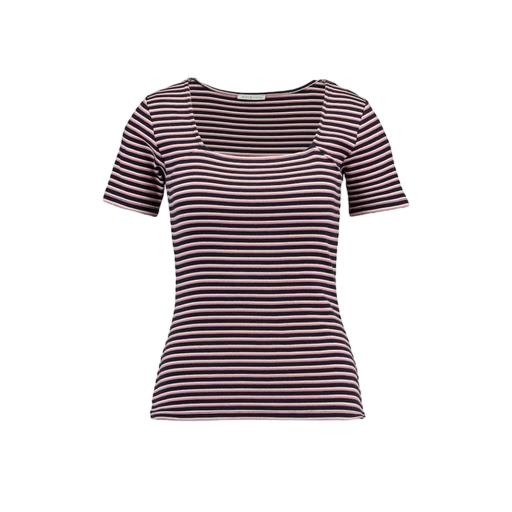
pink striped shortsleeved t-shirt, striped tight fitting tee, pink striped elbow-sleeve top only macy, white background